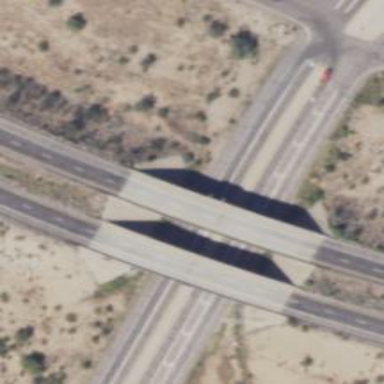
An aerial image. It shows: Asphalt bridge over expressway trunk road.